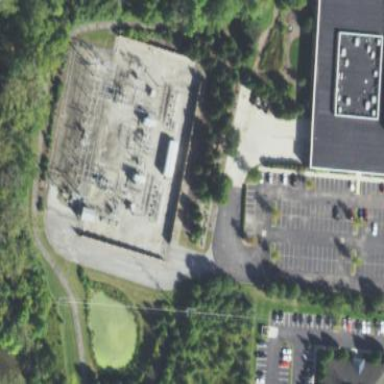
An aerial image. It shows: Transmission level substation.